Current action and preconditions to check: trajectory_clear

Your task: For each precondition in the list above, predict whether it will hold at this action.

Consider the current scene as observed from the mobile robot's camera, and analyze the predicted future states of all dynamic agents (e.g., people, animals, vehicles, or any moving entities) within the NEXT SECOND.

IMPORTANT: Only answer "very likely" if you are absolutely certain—based on strong, clear evidence—that a dynamic agent will violate the precondition in the predicted future state. Do NOT answer "very likely" for unlikely, ambiguous, or low-probability risks.

Ask yourself for each precondition: Is there a high probability, with clear and convincing evidence, that the predicted future states of any dynamic agent will interfere with the predicted future state of the currently executing action within the NEXT SECOND, causing that precondition to fail?

Assess the risk level based on these predictions. Use "likely" or "very likely" if motions create a clear risk of interference.

Use "neutral" or "improbable" if agents are nearby but their predicted paths are clearly diverging or non-conflicting.

Failure Risk Categories: "very improbable", "improbable", "neutral", "likely", "very likely"

Answer Format: Output ONLY the probability_of_failure value from these categories: "very improbable", "improbable", "neutral", "likely", "very likely"

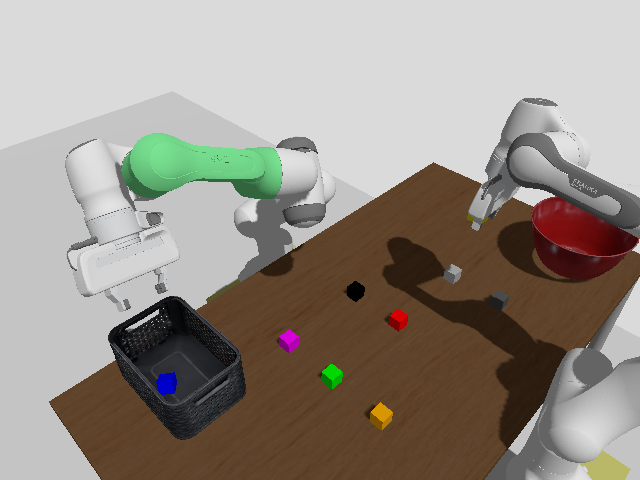

Answer: very improbable